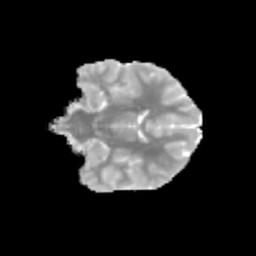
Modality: MD
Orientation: coronal
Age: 12
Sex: female
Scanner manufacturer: siemens
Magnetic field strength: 3 T
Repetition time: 3.8 s
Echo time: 0.07 s